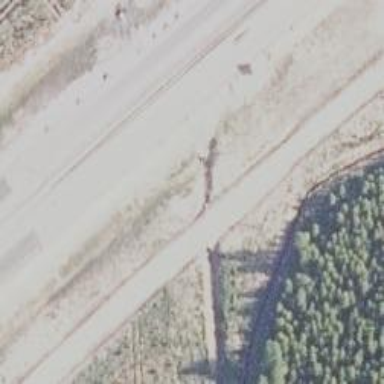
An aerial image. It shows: Trunk highway.